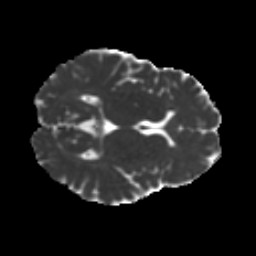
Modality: MD
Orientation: axial
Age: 37
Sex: female
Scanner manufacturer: ge
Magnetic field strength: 3 T
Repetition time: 7.8 s
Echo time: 0.0608 s